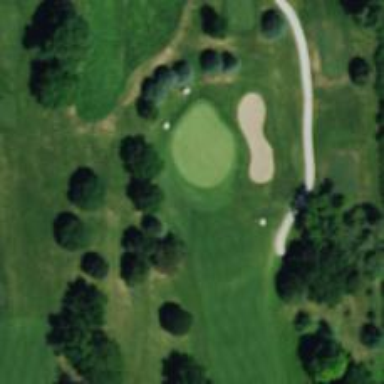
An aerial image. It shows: View of golf hole.